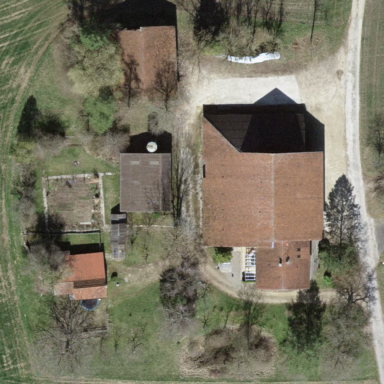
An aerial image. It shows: Farm with farmyard.